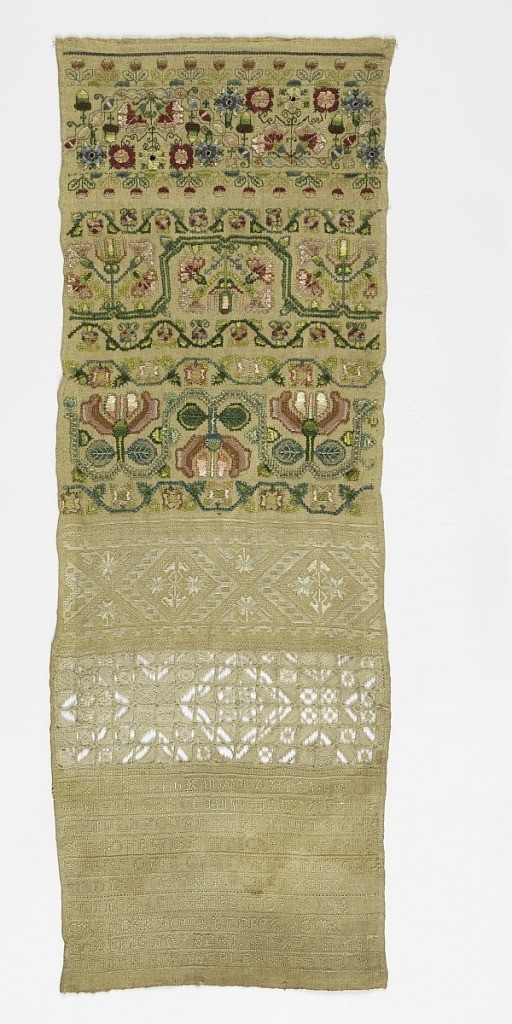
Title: Sampler
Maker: Alls Tanner, English
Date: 1702
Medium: silk and linen embroidery on linen Technique: cross, montenegrin cross, eyelet, satin, double running, and detached looping stitches, withdrawn element work with needle lace fillings
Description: Cross border of floral patterns and text. The same embroiderer made 1941-69-61.